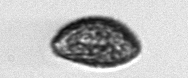
Label: Pseudochattonella_farcimen